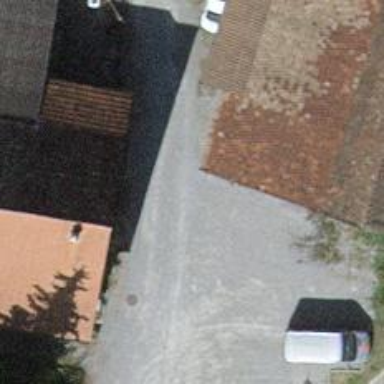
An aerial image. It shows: Driveway with compacted surface.